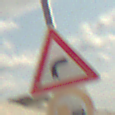
Verkehrszeichen: KurveRechts
Zusatzzeichen unten: UeberholverbotKraftfahrzeuge
Umgebung: Outdoor, Beach
Tageszeit: Midday
Wetter: PartlyCloudy
Licht: Natural
Jahreszeit: NotSpecified
Kontrast: HighContrast